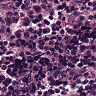
Metastatic tissue present: no